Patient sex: M
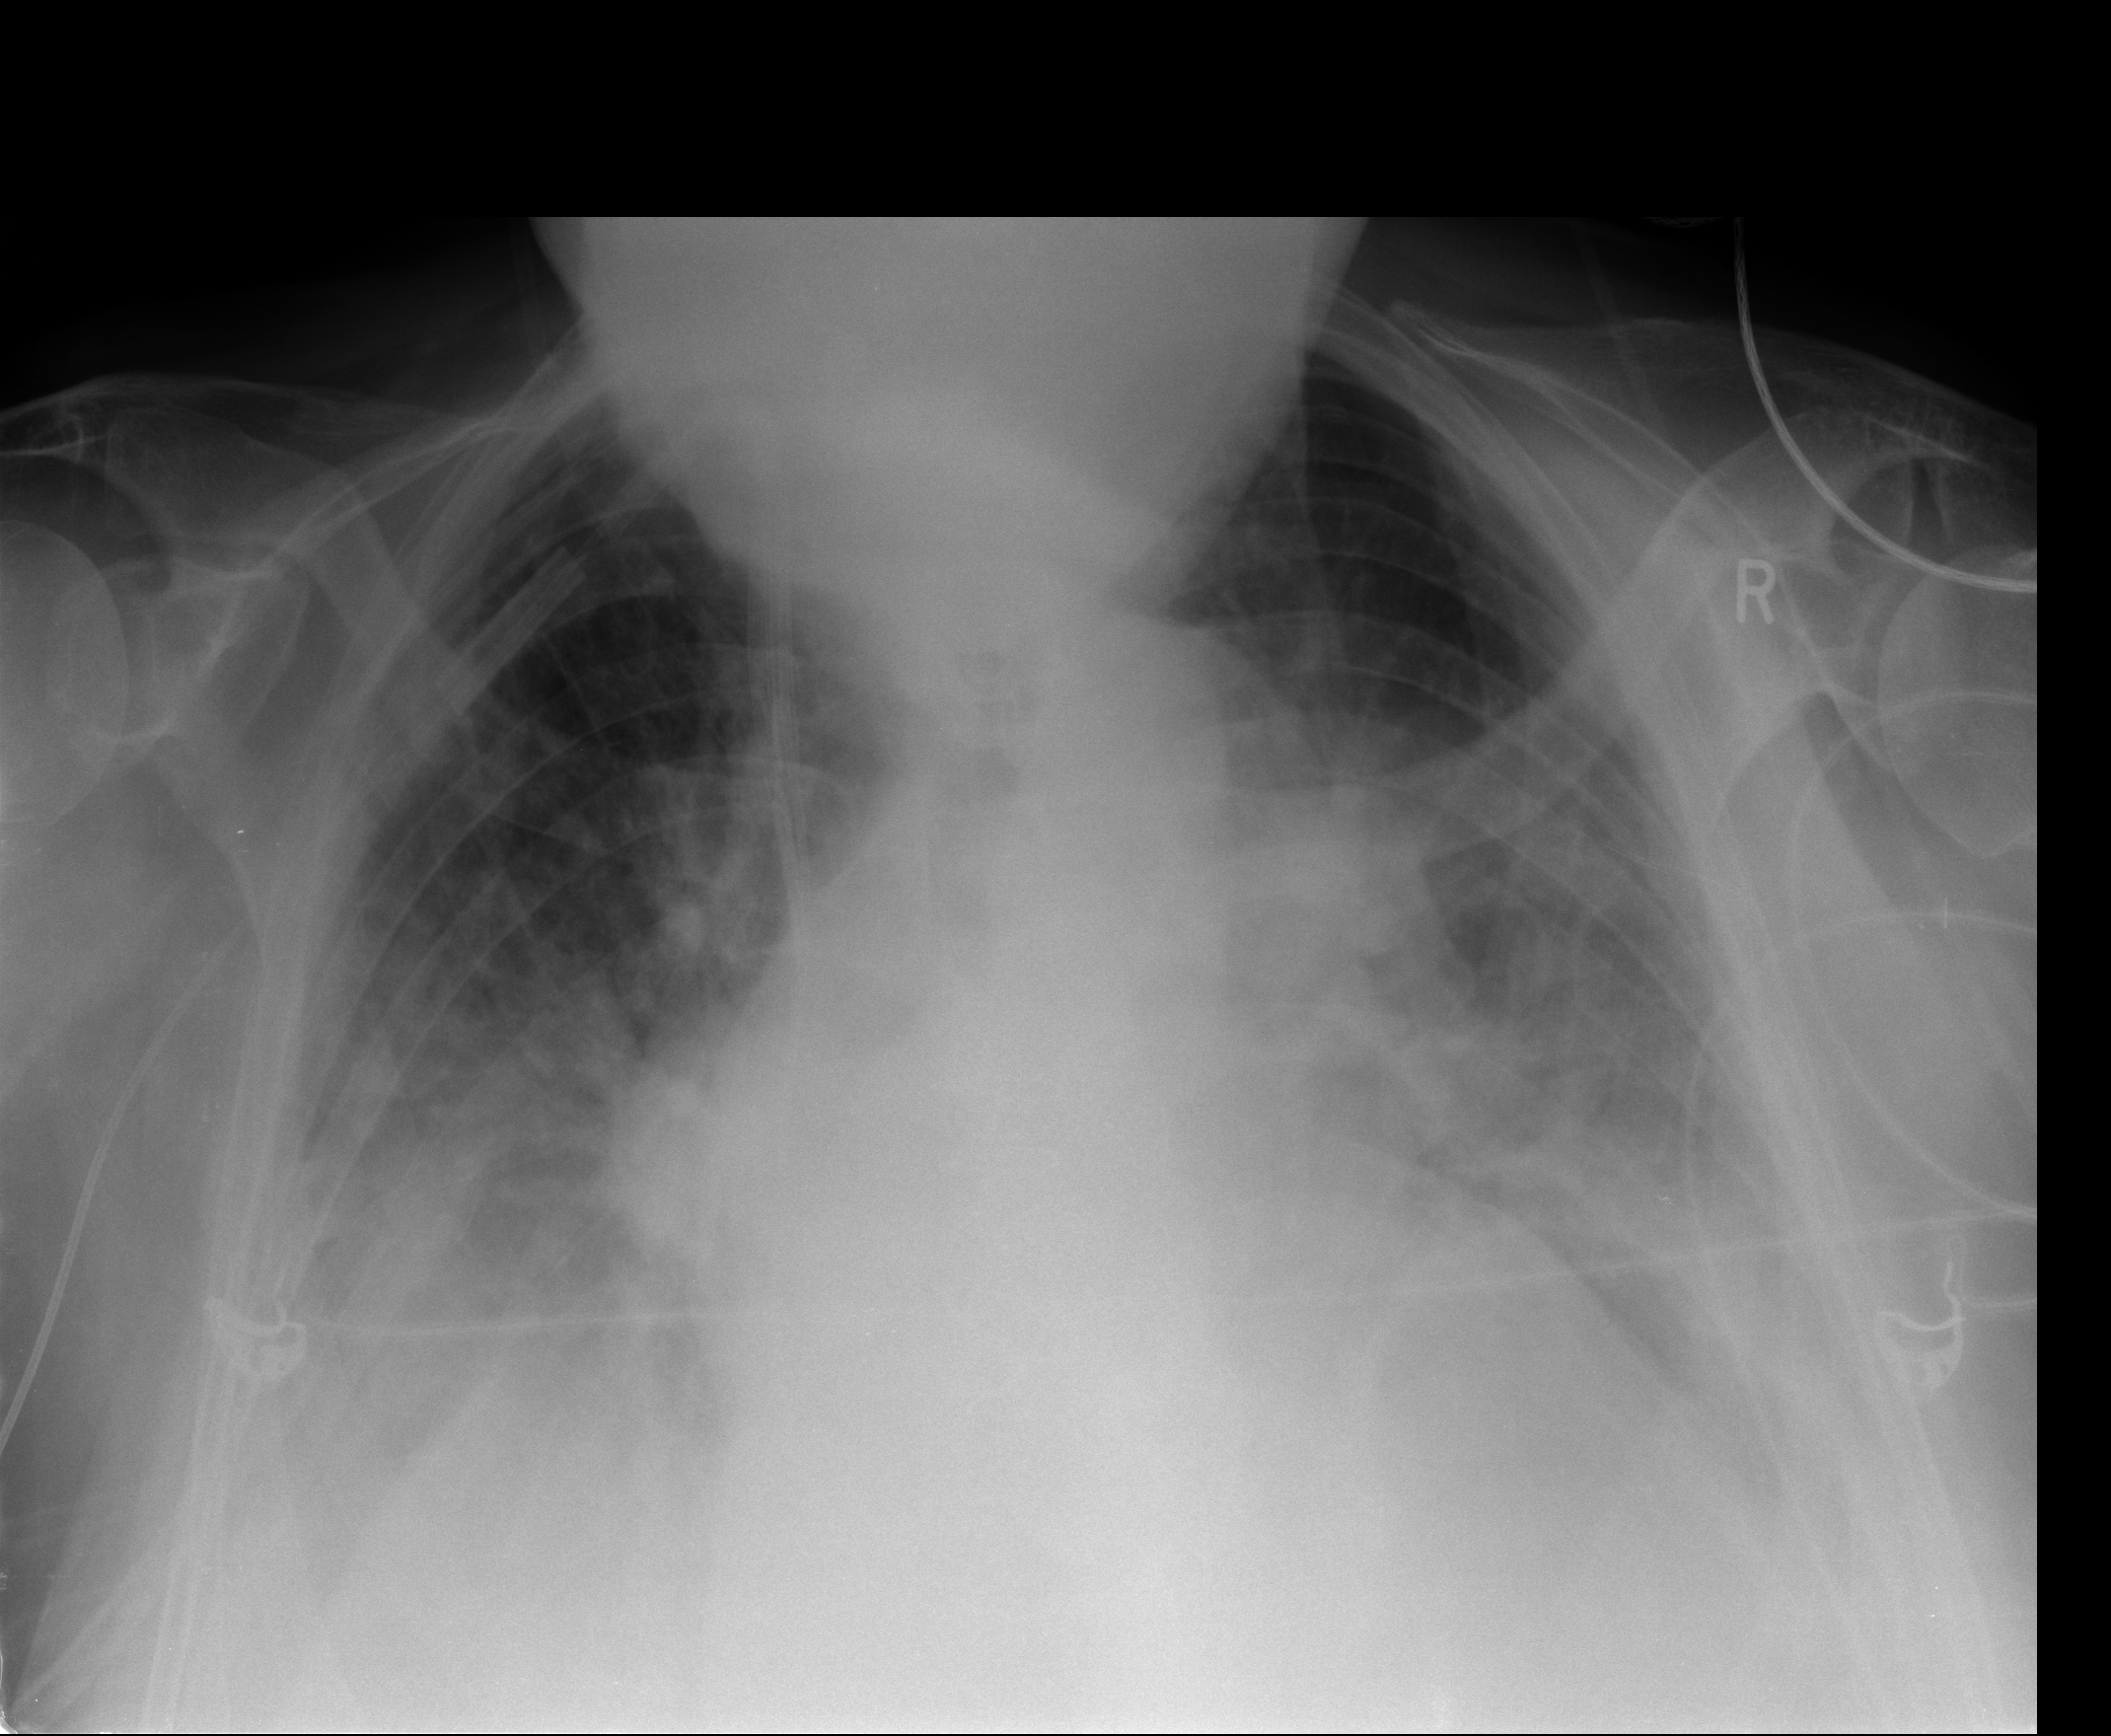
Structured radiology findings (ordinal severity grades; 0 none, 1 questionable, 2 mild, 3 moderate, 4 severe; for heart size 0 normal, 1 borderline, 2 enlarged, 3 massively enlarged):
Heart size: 3
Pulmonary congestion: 3
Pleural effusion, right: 3
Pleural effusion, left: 2
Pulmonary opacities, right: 2
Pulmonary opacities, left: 2
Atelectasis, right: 3
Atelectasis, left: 3